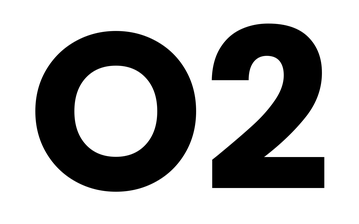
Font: Poppins-Bold